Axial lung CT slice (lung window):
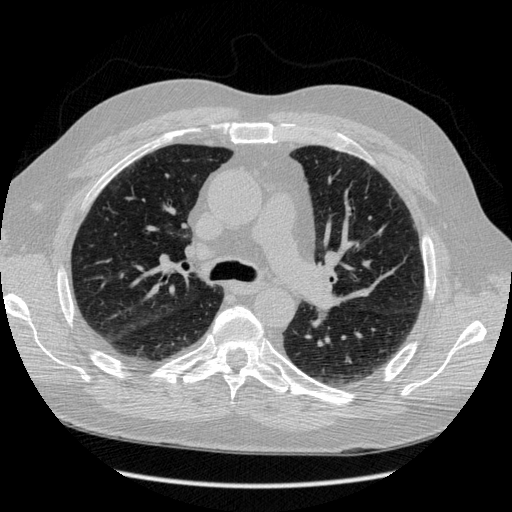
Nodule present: no